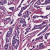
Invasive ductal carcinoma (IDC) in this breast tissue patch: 1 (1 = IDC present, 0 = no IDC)